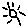
Label: sun